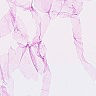
Metastatic tissue present: no